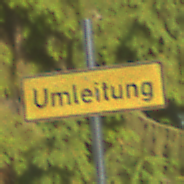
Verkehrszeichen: Umleitungsankuendigung
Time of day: SunriseSunset
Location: Outdoor (Suburban)
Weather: PartlyCloudy
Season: NotSpecified
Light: Natural